Interaction volume radius: 5 \u00c5
Interaction volume height: 35 \u00c5
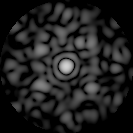
Disorder parameter: 0.6662